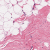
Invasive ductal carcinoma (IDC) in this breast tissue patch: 0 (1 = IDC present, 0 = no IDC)